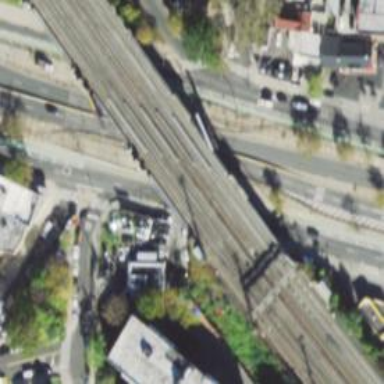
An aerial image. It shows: Railway bridge with electrified rail tracks.